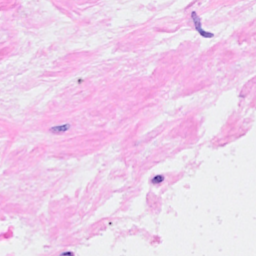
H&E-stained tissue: Breast